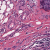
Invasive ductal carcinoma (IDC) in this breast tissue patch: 0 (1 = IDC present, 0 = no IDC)